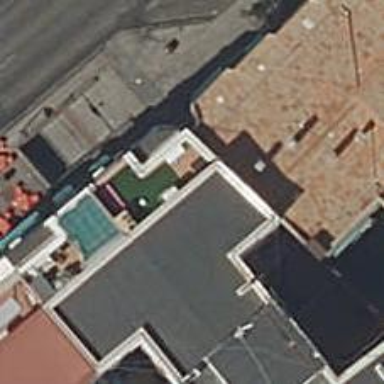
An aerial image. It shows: Café.